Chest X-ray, PA view. Patient: 40 years old, sex F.
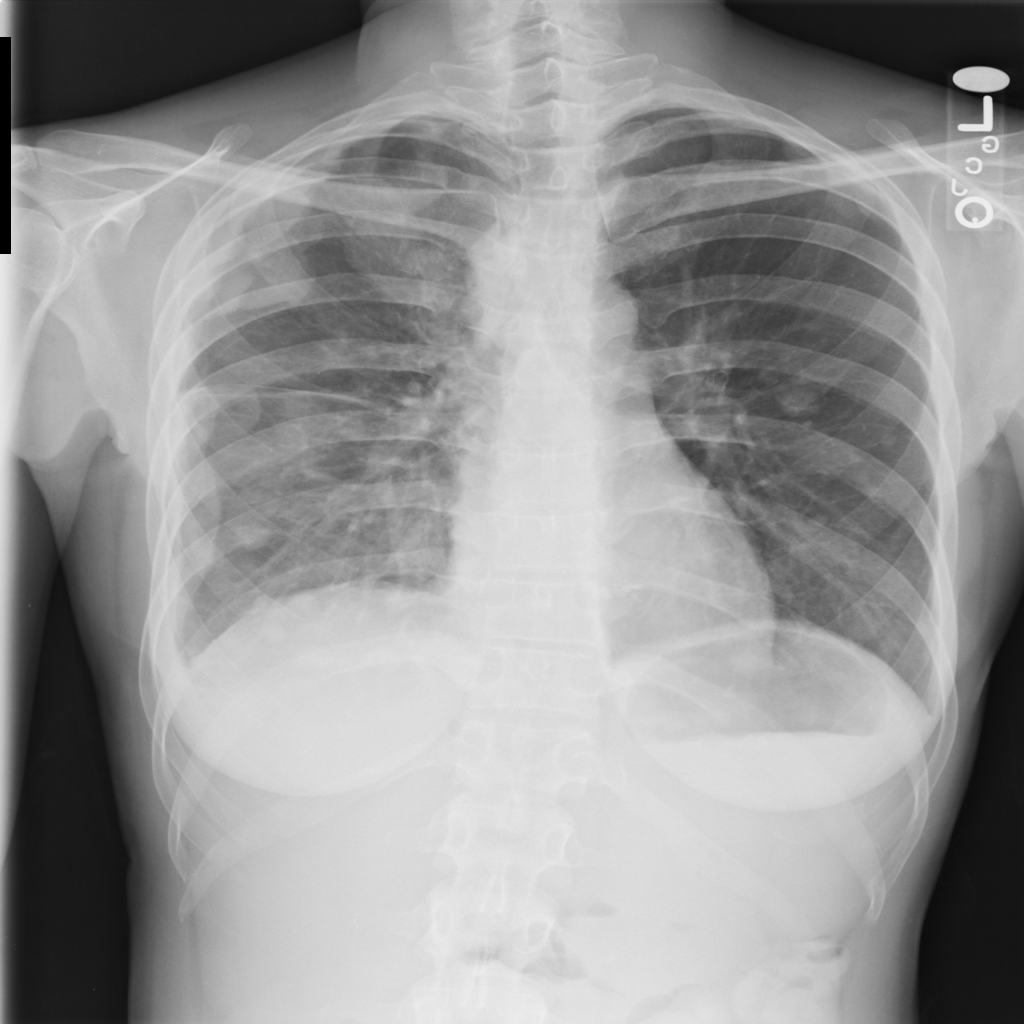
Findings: Nodule